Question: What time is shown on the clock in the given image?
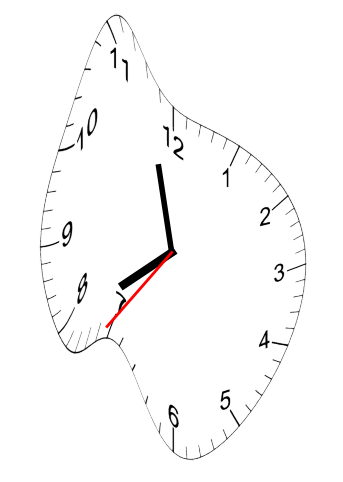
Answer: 07:57:36